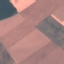
Land use / land cover: AnnualCrop